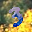
Label: 3